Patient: sex M, age 61
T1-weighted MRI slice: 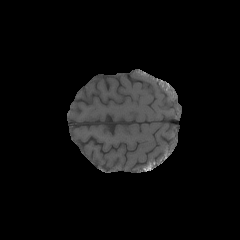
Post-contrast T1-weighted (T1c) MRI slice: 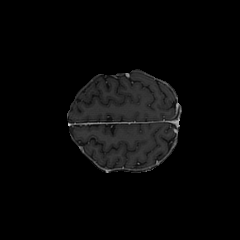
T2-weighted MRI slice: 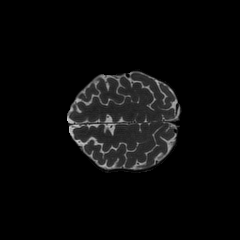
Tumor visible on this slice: no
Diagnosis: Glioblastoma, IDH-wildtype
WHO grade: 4